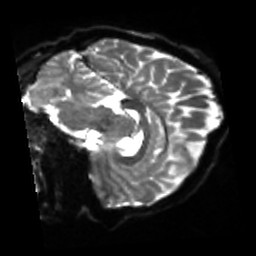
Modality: sbref
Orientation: sagittal
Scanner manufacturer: siemens
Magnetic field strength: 3 T
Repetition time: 4 s
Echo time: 0.0594 s